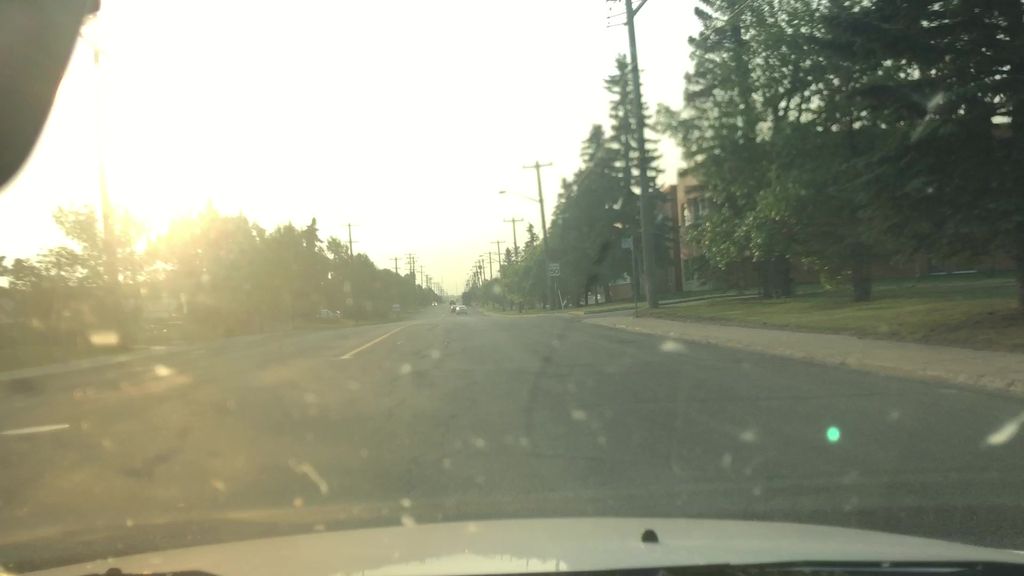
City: edmonton